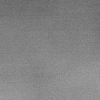
Atmospheric dust classification: dusty